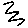
Label: zigzag